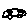
Label: car